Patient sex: M
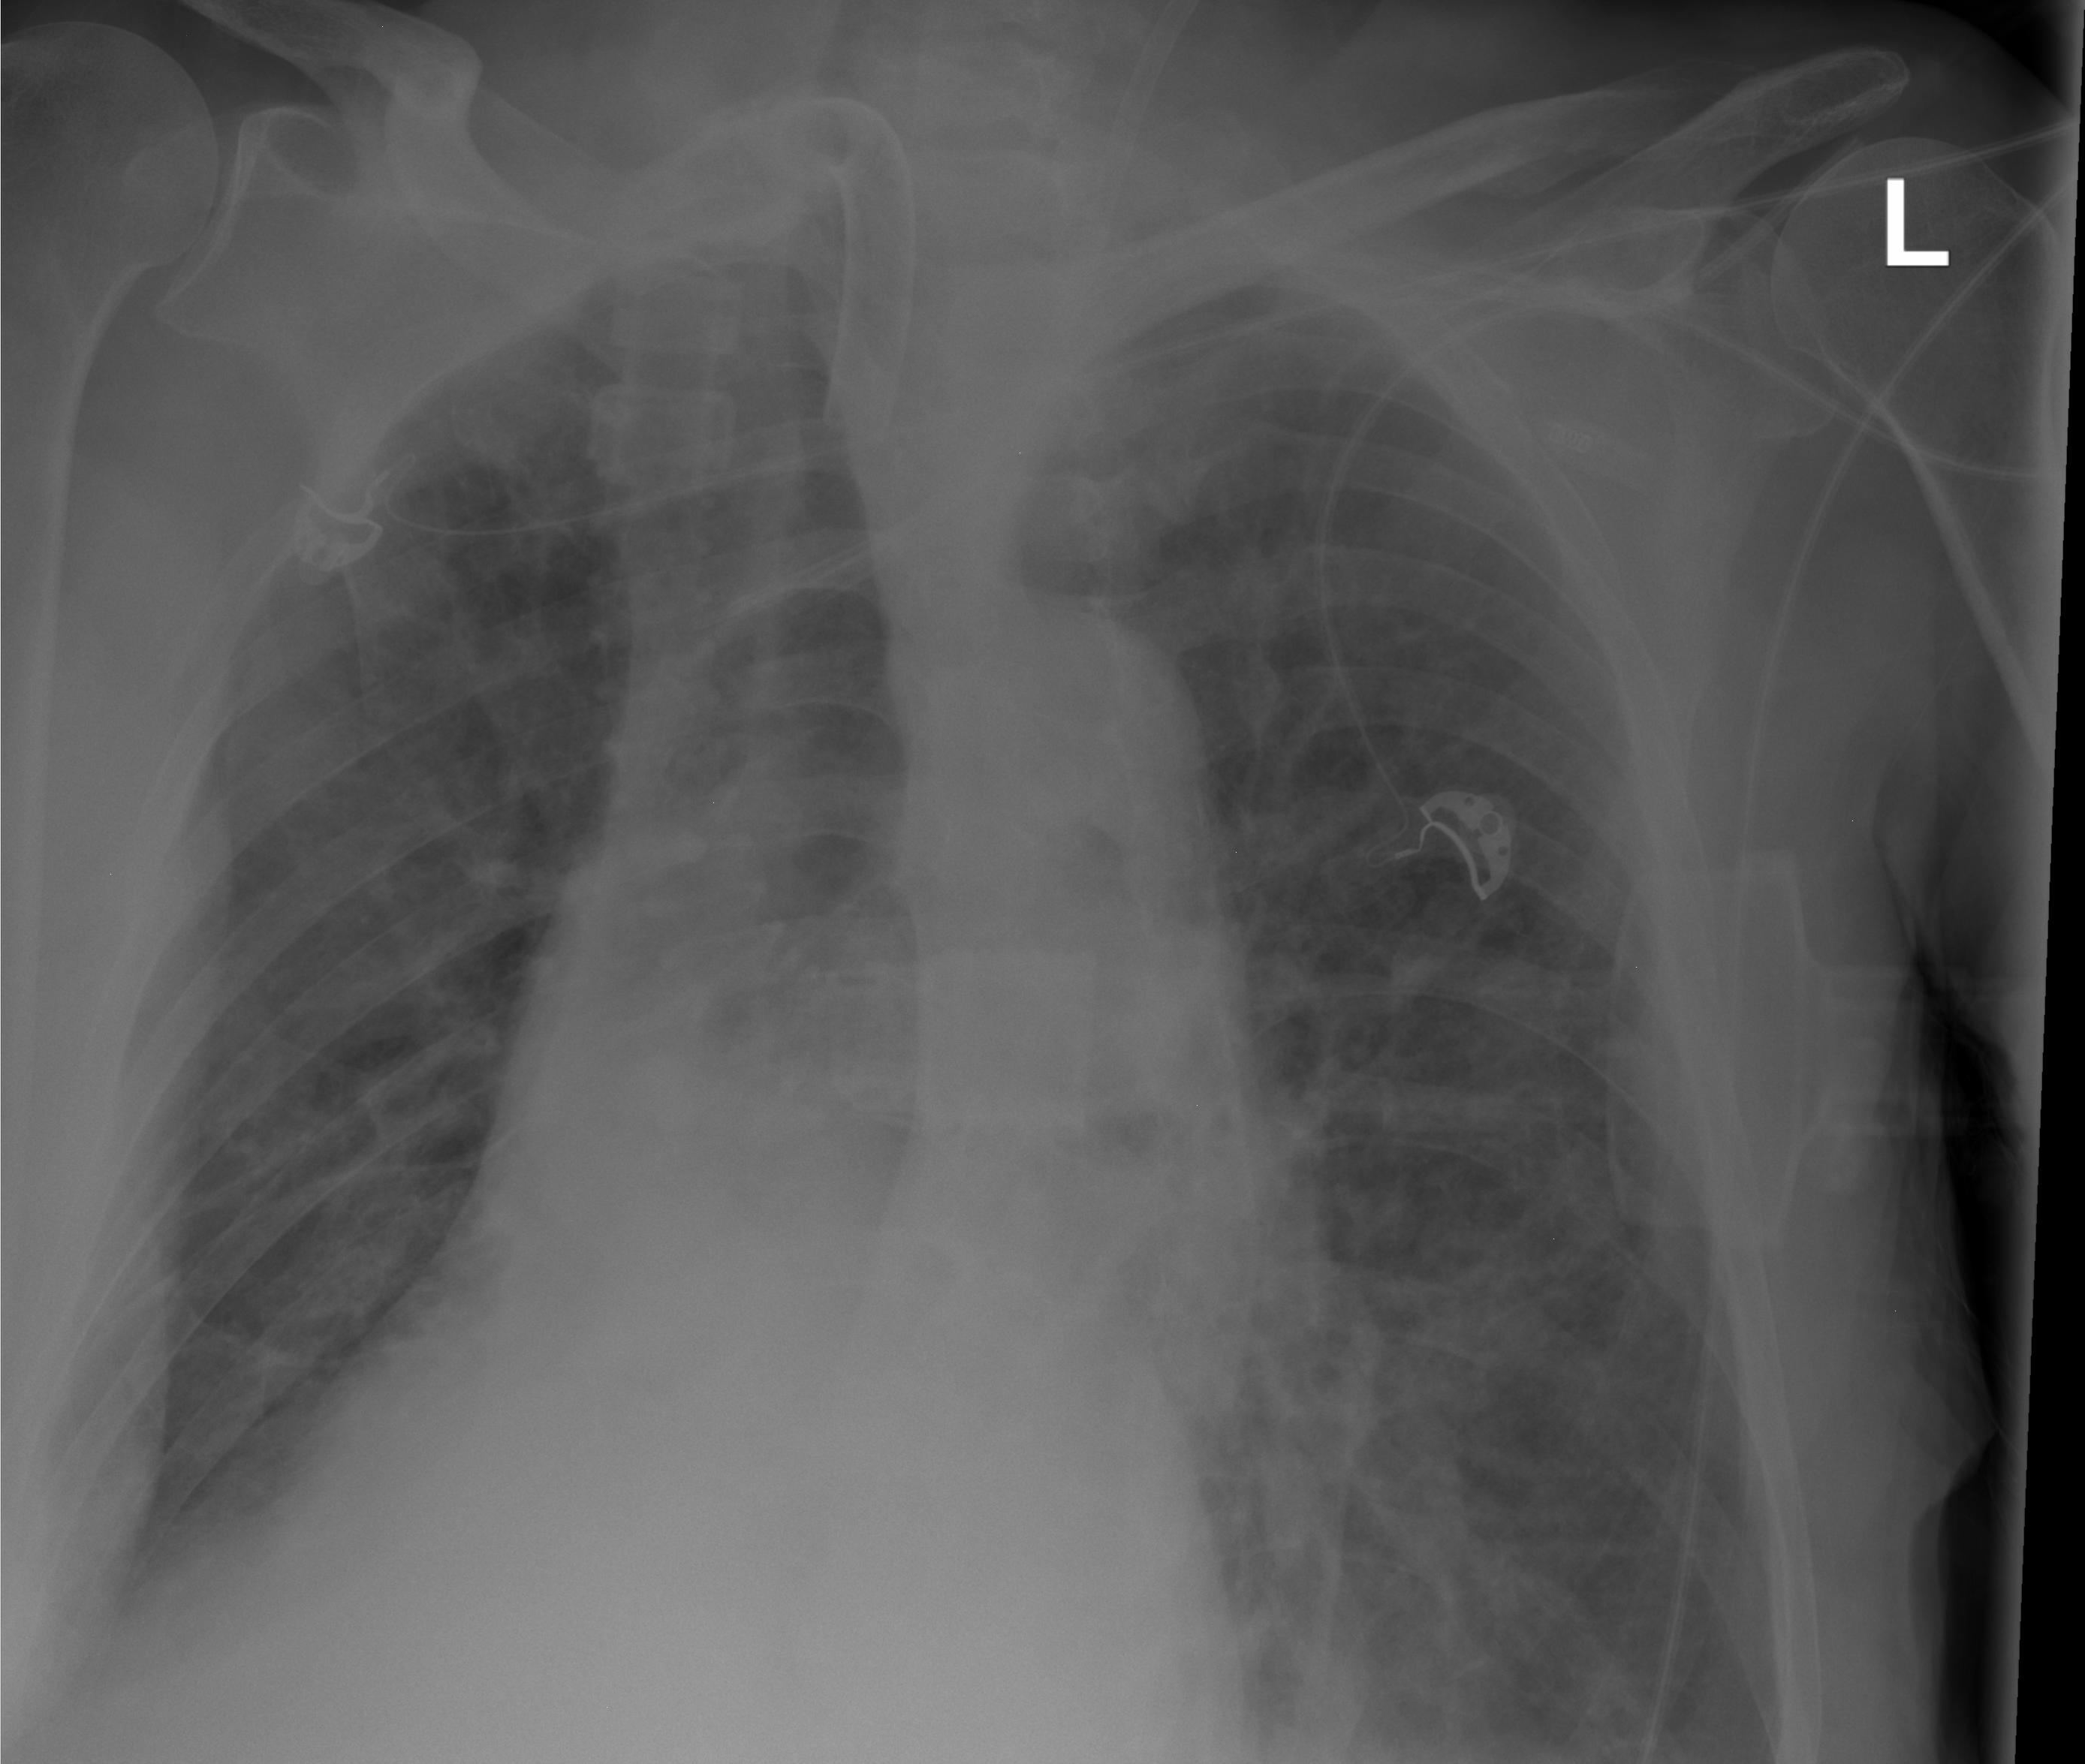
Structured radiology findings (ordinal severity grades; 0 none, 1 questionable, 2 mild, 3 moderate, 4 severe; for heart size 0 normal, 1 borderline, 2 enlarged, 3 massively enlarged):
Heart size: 0
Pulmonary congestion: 1
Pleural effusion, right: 0
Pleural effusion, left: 0
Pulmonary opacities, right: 0
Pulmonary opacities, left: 2
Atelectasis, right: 0
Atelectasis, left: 2